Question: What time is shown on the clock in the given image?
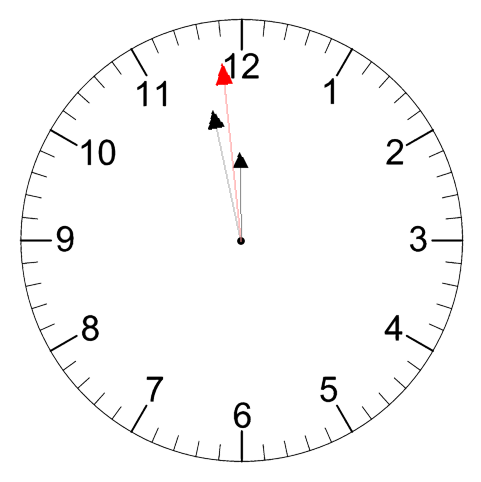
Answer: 11:57:59